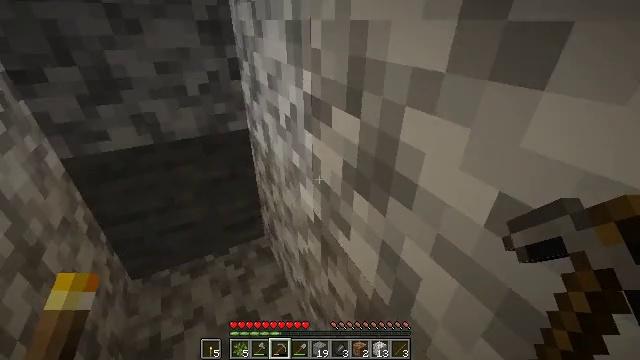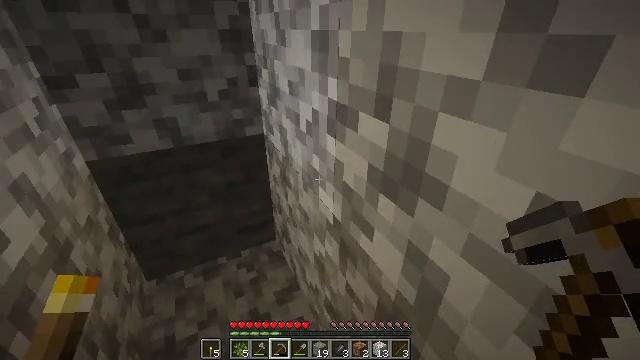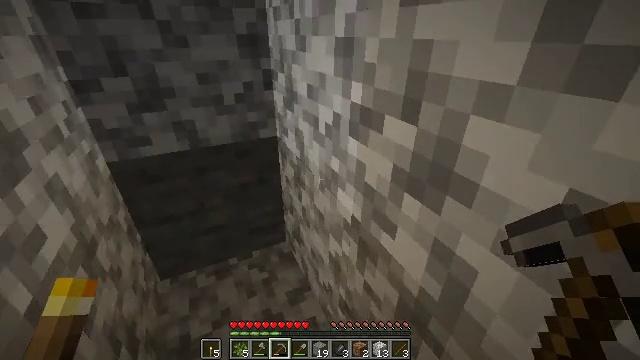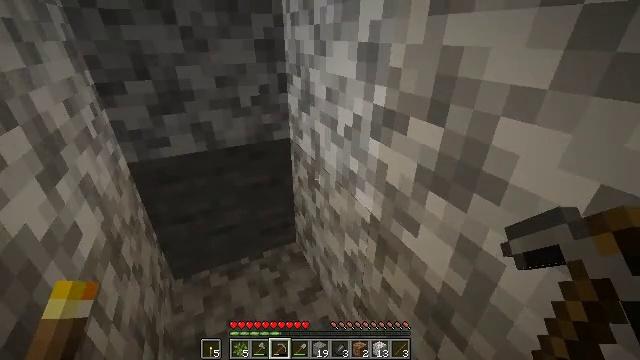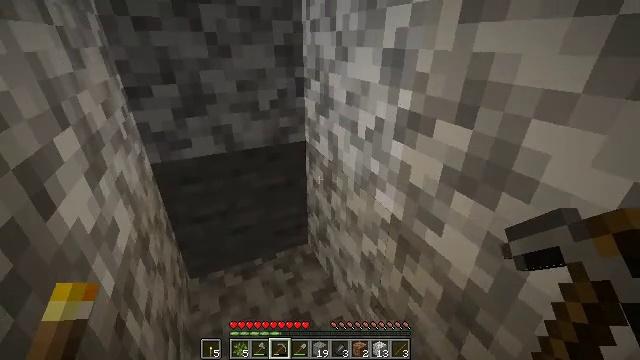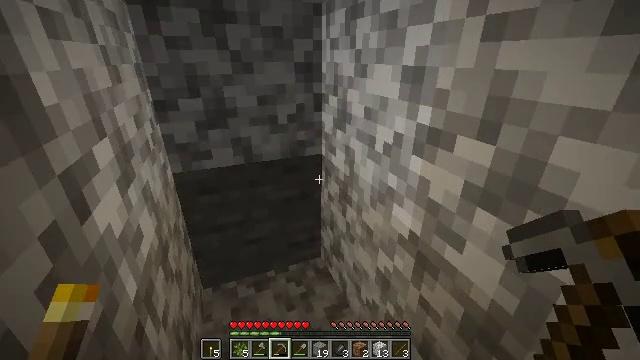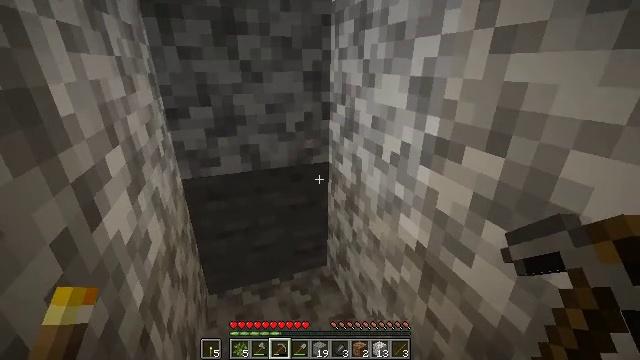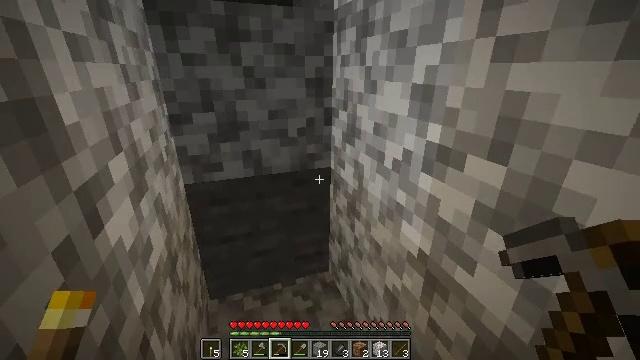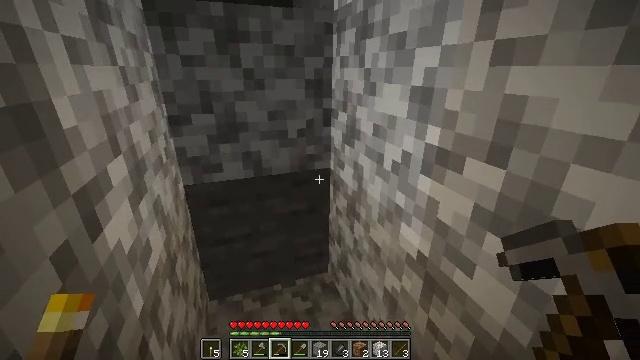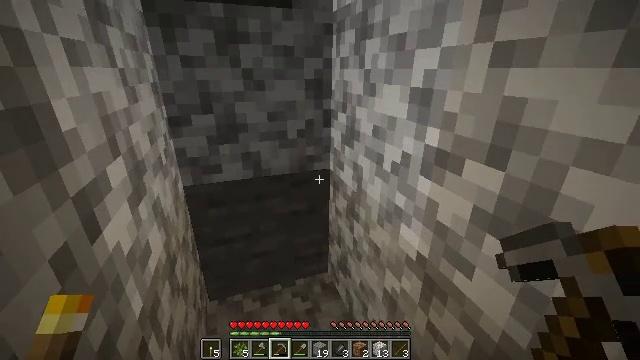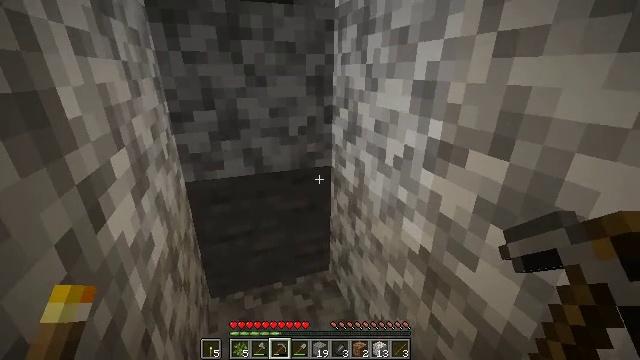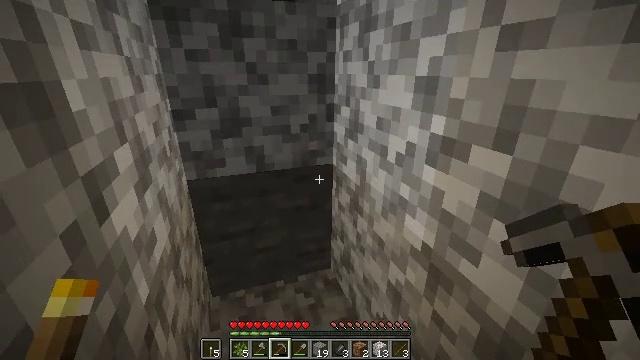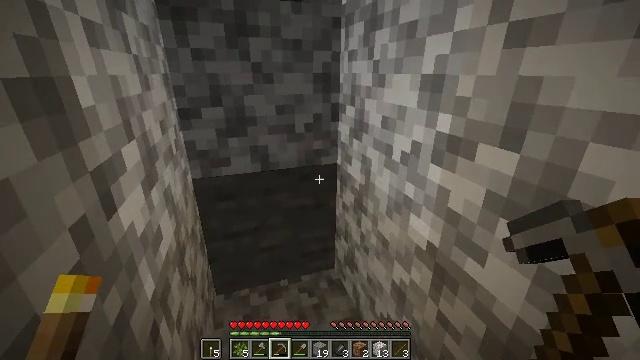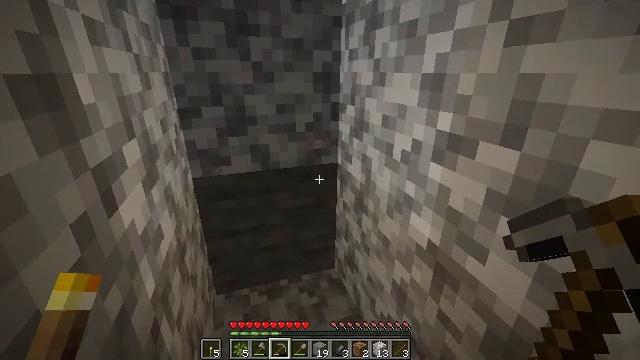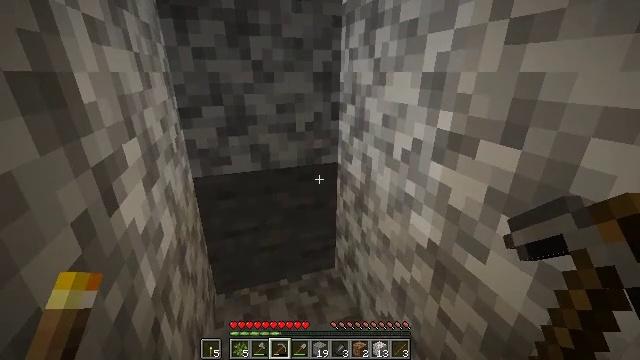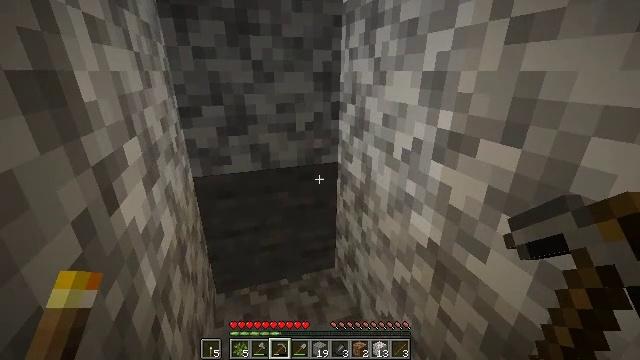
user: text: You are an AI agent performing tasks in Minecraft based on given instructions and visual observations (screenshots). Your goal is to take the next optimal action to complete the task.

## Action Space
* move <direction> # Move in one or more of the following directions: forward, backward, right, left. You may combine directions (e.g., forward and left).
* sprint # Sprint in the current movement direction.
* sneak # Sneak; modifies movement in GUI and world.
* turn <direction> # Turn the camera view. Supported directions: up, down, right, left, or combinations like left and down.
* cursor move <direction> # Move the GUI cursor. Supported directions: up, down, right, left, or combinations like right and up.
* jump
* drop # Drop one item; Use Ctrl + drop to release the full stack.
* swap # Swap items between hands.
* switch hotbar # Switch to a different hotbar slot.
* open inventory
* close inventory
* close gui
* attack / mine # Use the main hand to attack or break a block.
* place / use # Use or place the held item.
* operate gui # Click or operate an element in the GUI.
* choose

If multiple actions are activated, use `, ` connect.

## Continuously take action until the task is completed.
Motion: motion action
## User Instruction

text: Collect stone from the mine.
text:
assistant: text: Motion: move back, turn left and up
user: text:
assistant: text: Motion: move back
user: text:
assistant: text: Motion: move back
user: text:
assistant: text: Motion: move back
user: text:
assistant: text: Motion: move back, turn left and up
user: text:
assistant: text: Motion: move back, turn left and up
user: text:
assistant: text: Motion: move back
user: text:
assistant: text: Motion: move back
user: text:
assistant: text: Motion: no_op
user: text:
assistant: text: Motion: no_op
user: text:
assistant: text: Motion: no_op
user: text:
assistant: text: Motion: no_op
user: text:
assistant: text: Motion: no_op
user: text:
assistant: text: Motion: no_op
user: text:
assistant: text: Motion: no_op
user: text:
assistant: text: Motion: no_op
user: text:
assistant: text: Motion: no_op
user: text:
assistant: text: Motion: no_op
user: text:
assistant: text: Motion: no_op
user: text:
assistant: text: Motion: no_op
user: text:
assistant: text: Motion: no_op
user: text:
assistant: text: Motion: no_op
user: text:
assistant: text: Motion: no_op
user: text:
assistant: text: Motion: no_op
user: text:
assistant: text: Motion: no_op
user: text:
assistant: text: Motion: no_op
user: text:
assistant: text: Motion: no_op
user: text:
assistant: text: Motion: no_op
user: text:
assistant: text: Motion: no_op
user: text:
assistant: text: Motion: no_op